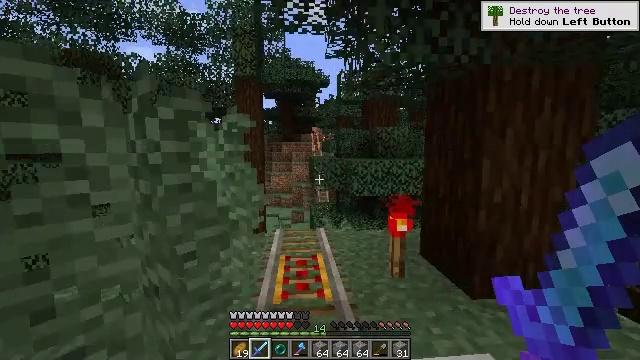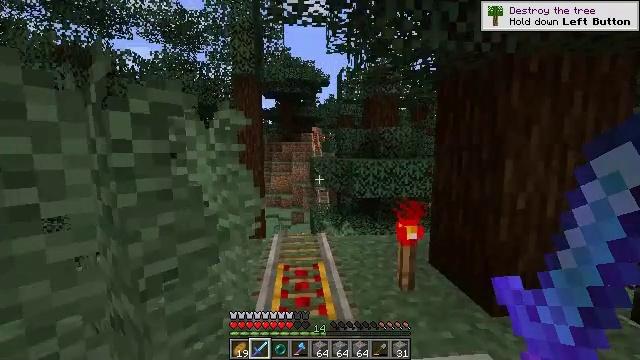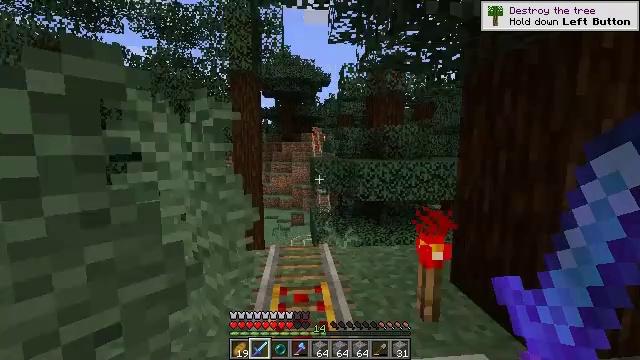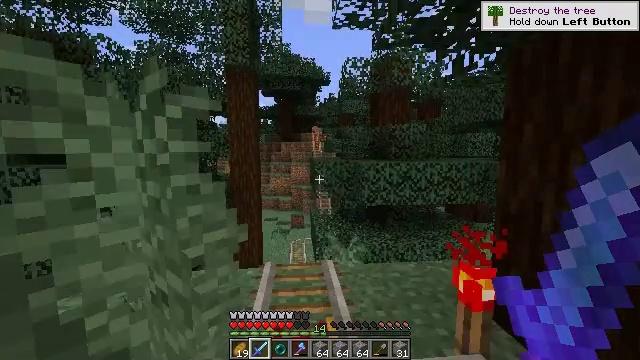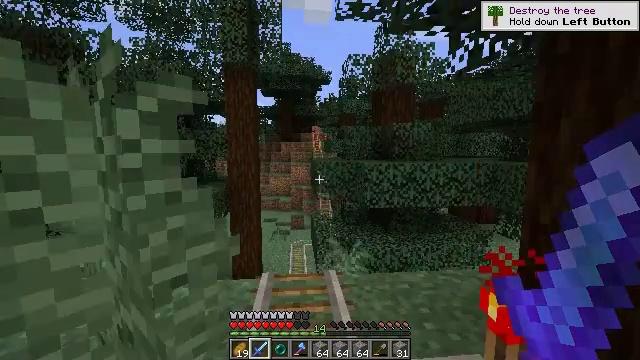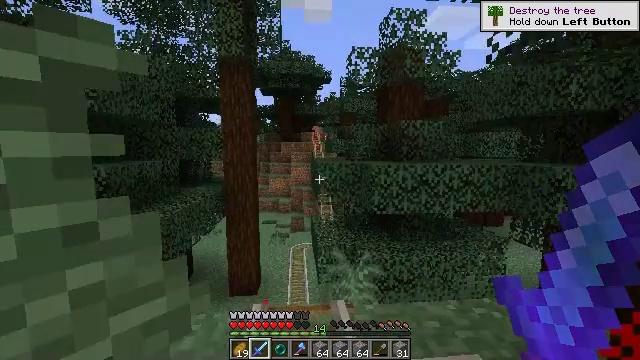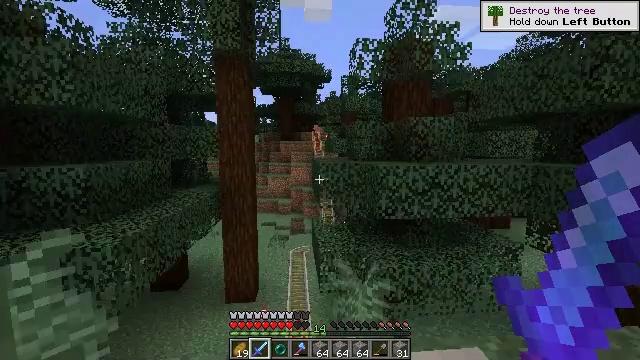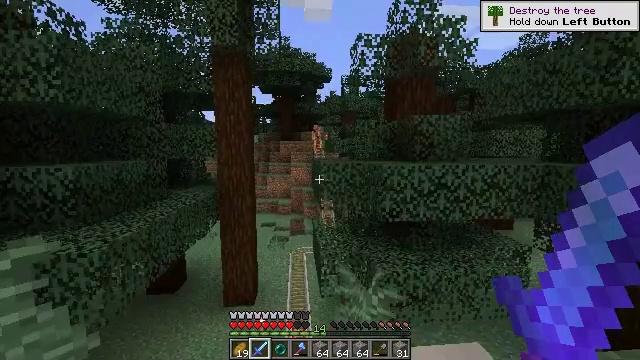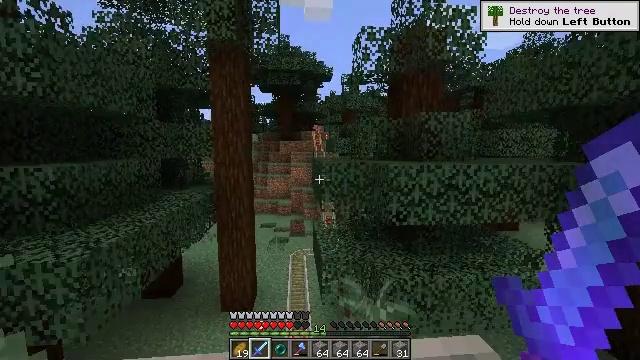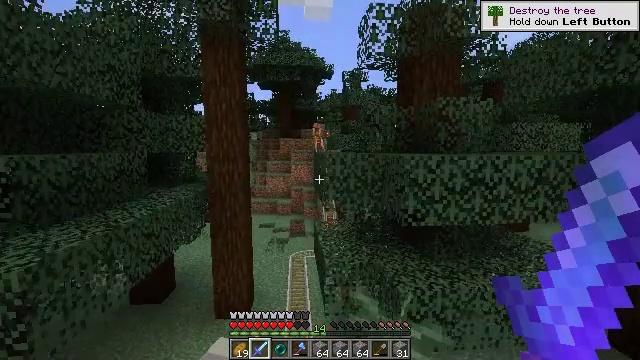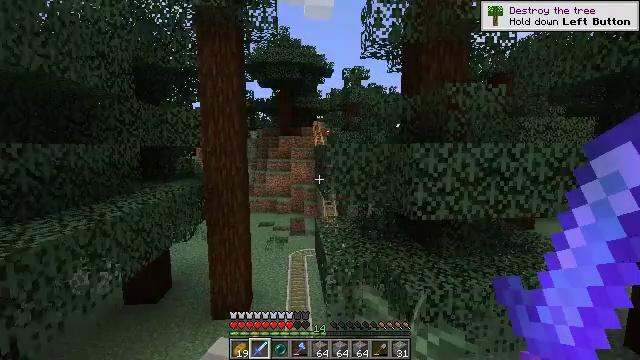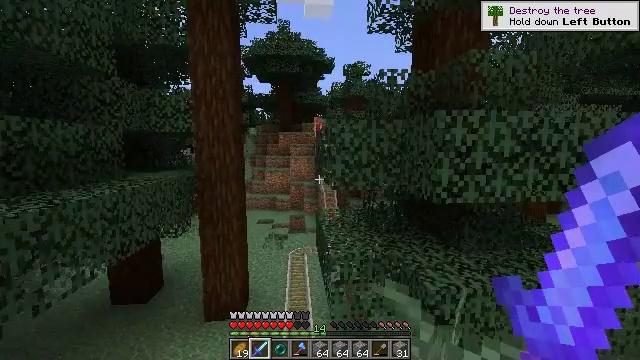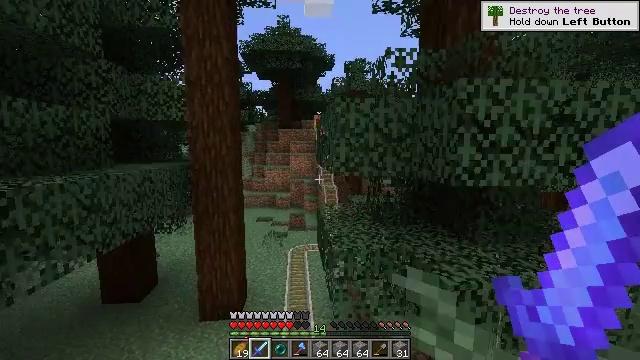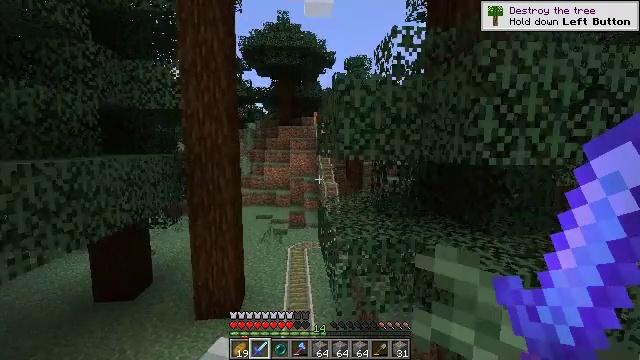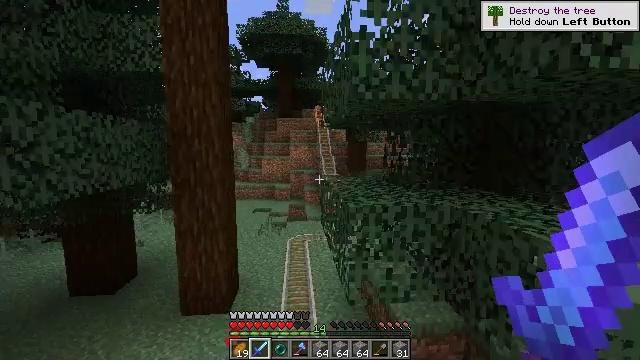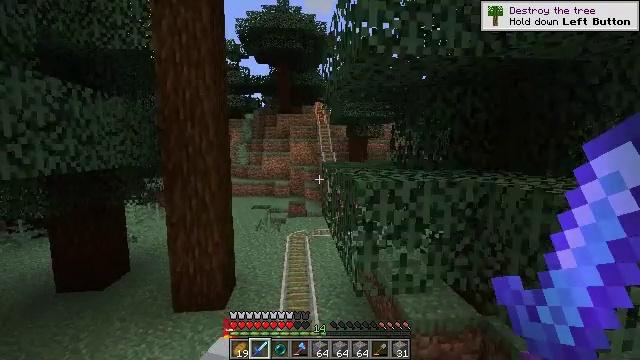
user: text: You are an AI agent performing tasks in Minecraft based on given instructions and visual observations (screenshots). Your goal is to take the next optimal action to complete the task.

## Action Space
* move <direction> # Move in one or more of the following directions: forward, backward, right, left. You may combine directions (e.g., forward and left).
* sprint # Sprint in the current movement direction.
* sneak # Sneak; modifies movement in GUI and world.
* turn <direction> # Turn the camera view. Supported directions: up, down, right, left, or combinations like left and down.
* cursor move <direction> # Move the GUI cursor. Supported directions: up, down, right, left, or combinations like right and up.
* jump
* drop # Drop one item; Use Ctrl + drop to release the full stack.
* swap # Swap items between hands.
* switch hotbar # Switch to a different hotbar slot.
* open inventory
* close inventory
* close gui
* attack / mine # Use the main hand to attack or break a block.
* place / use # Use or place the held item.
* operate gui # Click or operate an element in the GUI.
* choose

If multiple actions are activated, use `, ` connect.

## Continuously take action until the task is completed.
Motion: motion action
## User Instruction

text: Retrieve the torch.
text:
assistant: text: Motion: no_op
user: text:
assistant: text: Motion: no_op
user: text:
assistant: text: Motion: no_op
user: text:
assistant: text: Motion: no_op
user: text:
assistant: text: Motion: no_op
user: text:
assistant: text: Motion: no_op
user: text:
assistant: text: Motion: no_op
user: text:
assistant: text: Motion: no_op
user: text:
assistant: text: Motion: no_op
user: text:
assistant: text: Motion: no_op
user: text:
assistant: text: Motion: no_op
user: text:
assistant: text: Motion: no_op
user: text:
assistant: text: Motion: no_op
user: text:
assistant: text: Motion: no_op
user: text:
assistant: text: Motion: no_op
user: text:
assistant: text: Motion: no_op
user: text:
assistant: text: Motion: no_op
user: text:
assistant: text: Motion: no_op
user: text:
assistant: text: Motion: no_op
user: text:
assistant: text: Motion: no_op
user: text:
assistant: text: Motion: no_op
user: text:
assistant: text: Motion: no_op
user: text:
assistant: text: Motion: no_op
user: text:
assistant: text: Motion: no_op
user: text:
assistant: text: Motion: no_op
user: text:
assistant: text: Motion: no_op
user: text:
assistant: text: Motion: no_op
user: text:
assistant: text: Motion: no_op
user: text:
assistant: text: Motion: no_op
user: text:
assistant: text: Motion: no_op